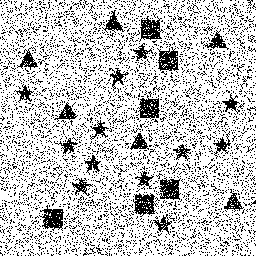
Squares: 6
Triangles: 6
Stars: 12
Total shapes: 24